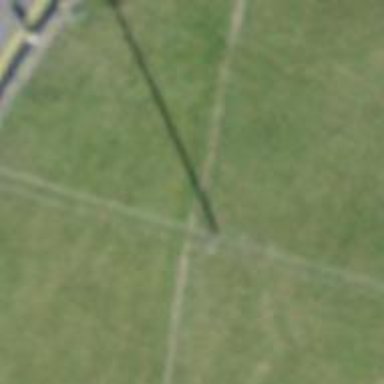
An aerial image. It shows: Power pole.